Question: I am using the below SQL query to fetch the distance of the each record form its longitude and latitude but can't understand why the distance for all records is showing same?
'''
SELECT
max(if('field_name'='store-name', 'field_value', null )) AS 'store-name',
max(if('field_name'='store-description', 'field_value', null )) AS 'store-description',
max(if('field_name'='store-longitude', 'field_value', null )) AS 'store-longitude',
max(if('field_name'='store-latitude', 'field_value', null )) AS 'store-latitude',
((ACOS( SIN( -27.486204 * PI( ) /180 ) * SIN( 'store-latitude' * PI( ) /180 ) + COS( -27.486204 * PI( ) /180 ) * COS( 'store-latitude' * PI( ) /180 ) * COS( (152.994962 - 'store-longitude') * PI( ) /180 ) ) *180 / PI( )) *60 * 1.1515) AS 'distance'
FROM 'wp_cf7dbplugin_submits'
WHERE 'form_name' = 'Add Store'
GROUP BY 'submit_time'
ORDER BY 'submit_time' DESC
LIMIT 0,100
'''
Output:

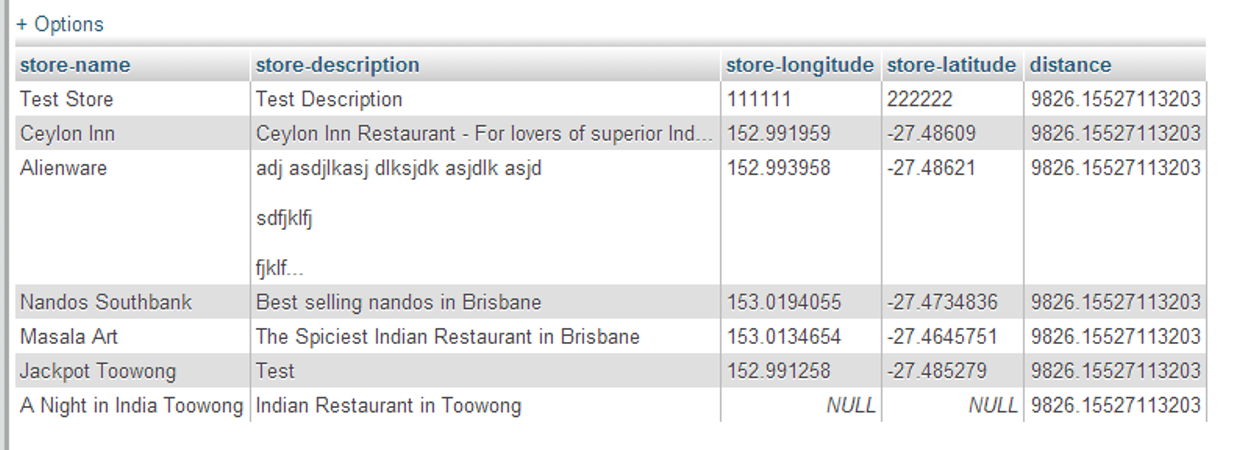
Answer: Use backticks ('), not single quotes (') around column names.... they're column names, not strings
'''
SELECT *,
((ACOS( SIN( -27.486204 * PI( ) /180 ) * SIN( 'store-latitude' * PI( ) /180 ) + COS( -27.486204 * PI( ) /180 ) * COS( 'store-latitude' * PI( ) /180 ) * COS( (152.994962 - 'store-longitude') * PI( ) /180 ) ) *180 / PI( )) *60 * 1.1515) AS 'distance'
FROM ( SELECT
max(if('field_name'='store-name', 'field_value', null )) AS 'store-name',
max(if('field_name'='store-description', 'field_value', null )) AS 'store-description',
max(if('field_name'='store-longitude', 'field_value', null )) AS 'store-longitude',
max(if('field_name'='store-latitude', 'field_value', null )) AS 'store-latitude'
FROM 'wp_cf7dbplugin_submits'
WHERE 'form_name' = 'Add Store'
GROUP BY 'submit_time'
ORDER BY 'submit_time' DESC
) A
LIMIT 0,100
'''
Otherwise, MySQL will try to cast that quoted string to a numeric to do the multiplication, and treat it as 0